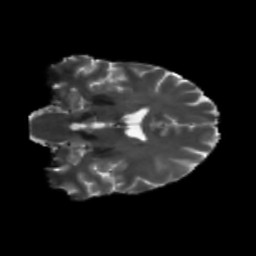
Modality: T2w
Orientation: coronal
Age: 29
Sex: female
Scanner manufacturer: siemens
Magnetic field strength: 3 T
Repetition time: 5.47 s
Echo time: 0.0854 s